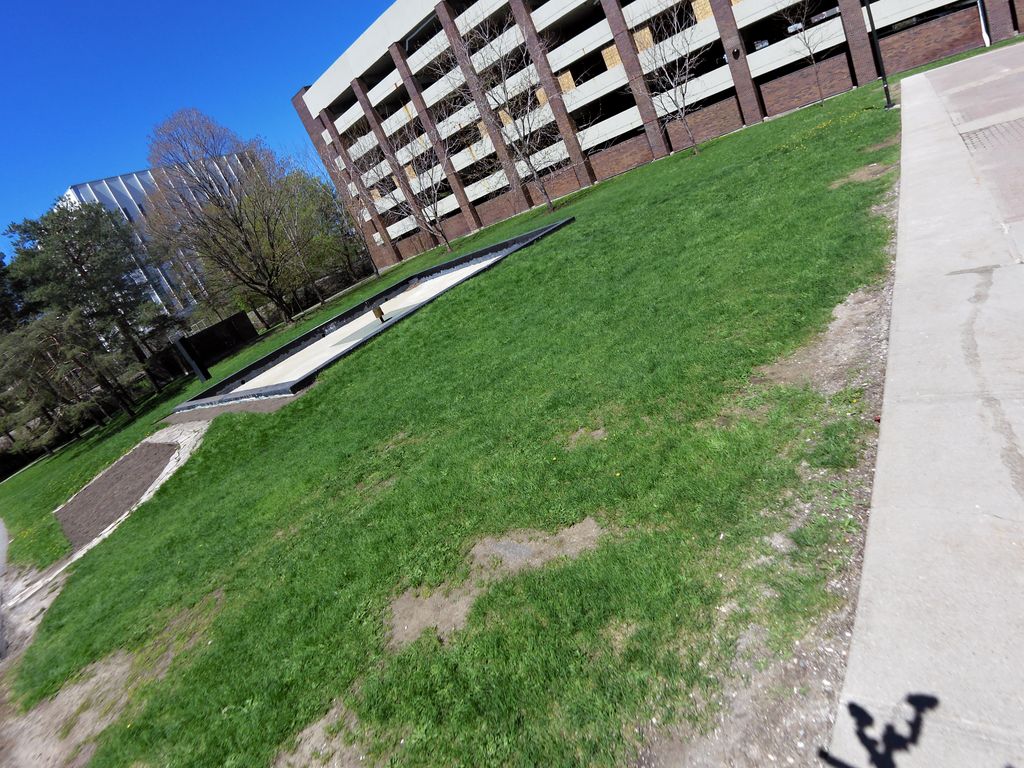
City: ottawa-gatineau